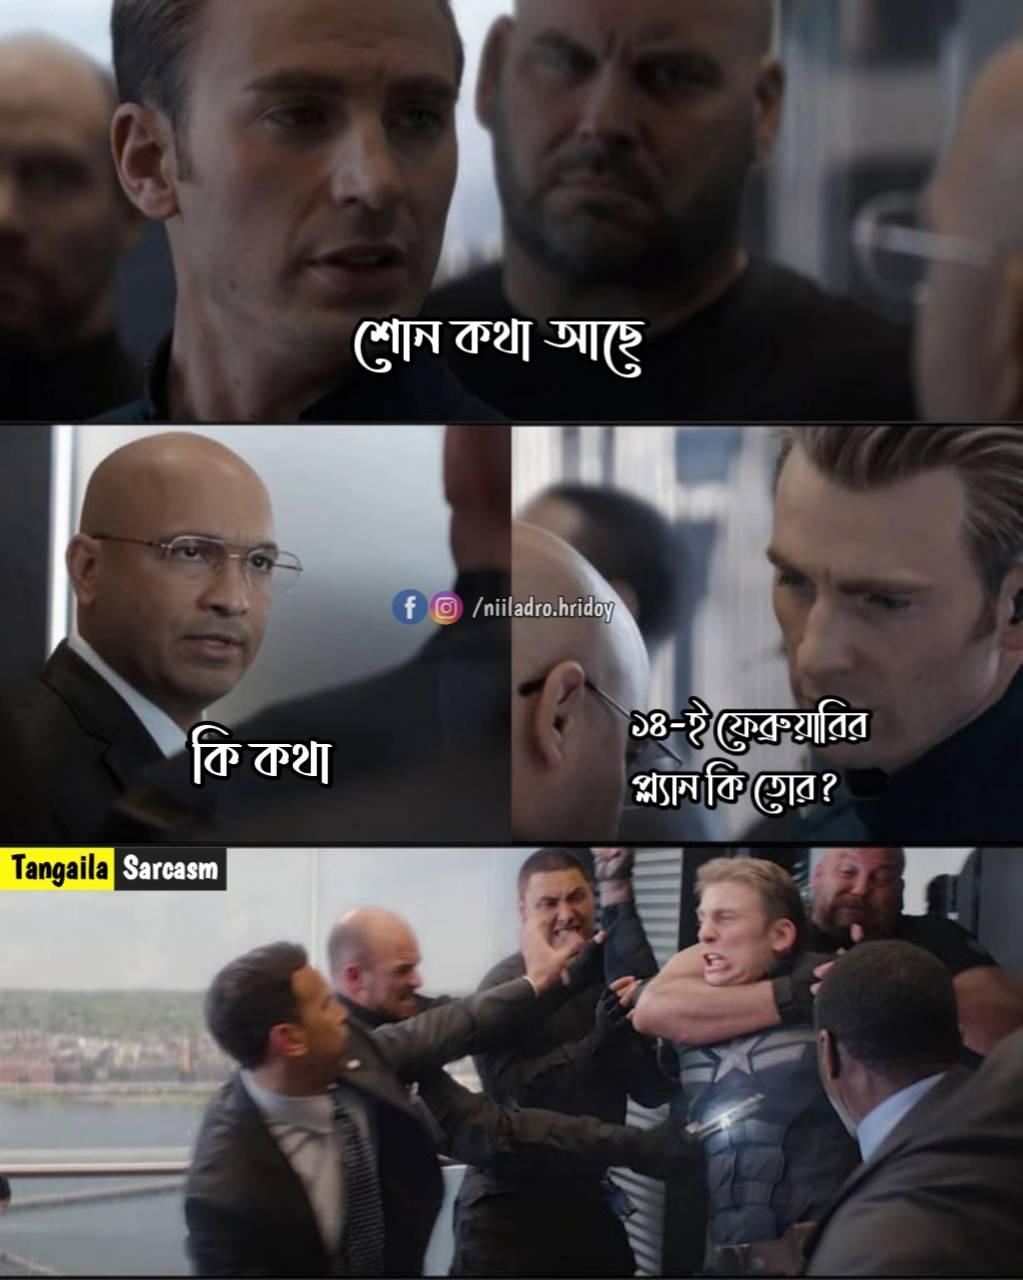
Text: শোন কথা আছে কি কথা ১৪-ই ফেব্রুয়ারির প্ল্যান কি তোর ?
Label: Non Hate